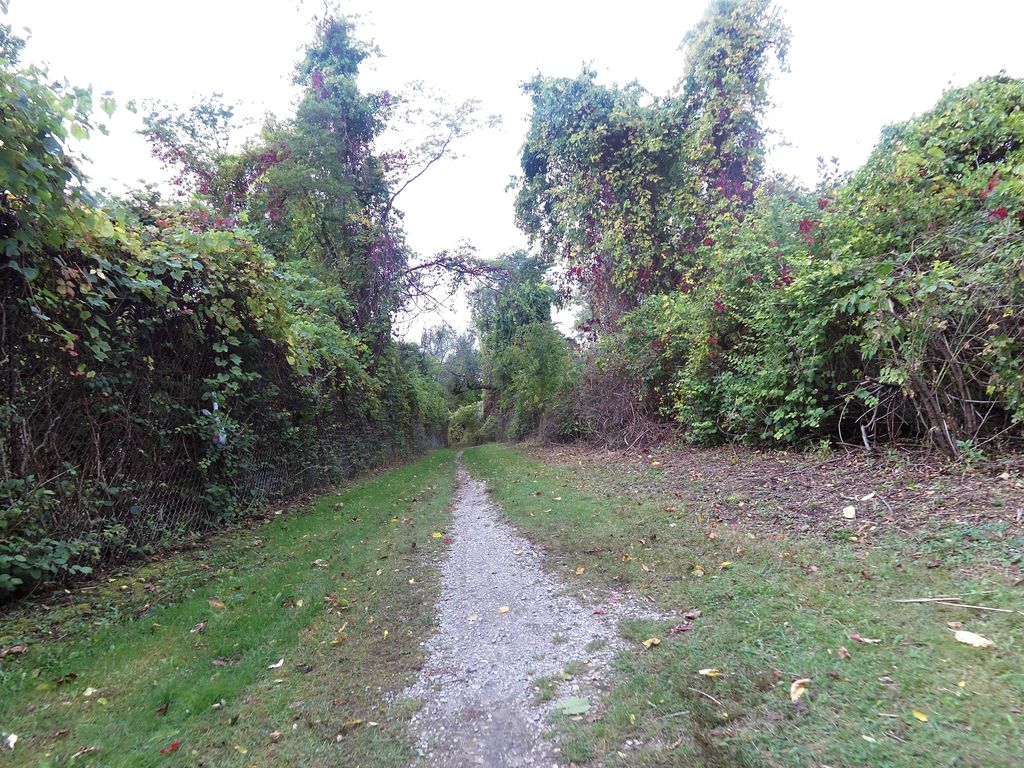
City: toronto